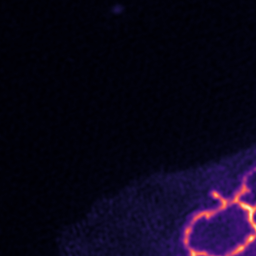
Label: Super-resolution ER image